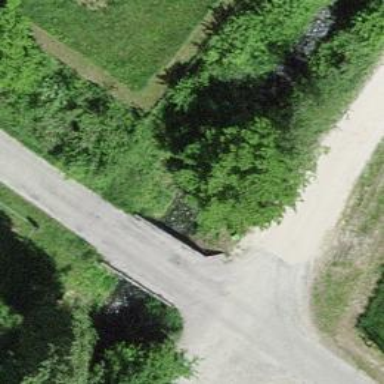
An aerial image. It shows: Culvert tunnel.